Question: My question is how to landscape 'Activity' or 'TableLayout' in the 'TabHost' Layout?
I mean How to do something like this?

My Situation is the same this question
<URL>
Thanks,,,
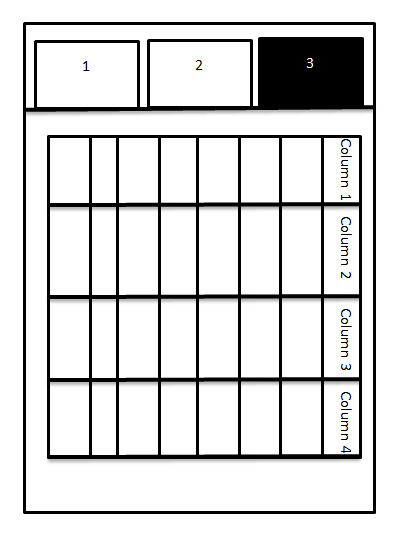
Answer: As per my knowledge, all the layouts can automatically converts themselves in changed orientation mode. Please use below code to handle orientation mode.
Apply below code in menifest files for each activity for each tab.
'''
android:configChanges="orientation|keyboardHidden"
'''
Then apply below code to each code of each activity.
'''
public void onConfigurationChanged(Configuration newConfig) {
super.onConfigurationChanged(newConfig);
if(newConfig.orientation==Configuration.ORIENTATION_LANDSCAPE)
//Toast.makeText(getApplicationContext(), "no", Toast.LENGTH_SHORT).show();
{
}
else
{
}
}
'''